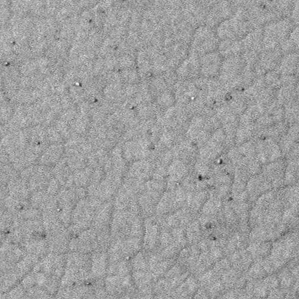
Label: frost